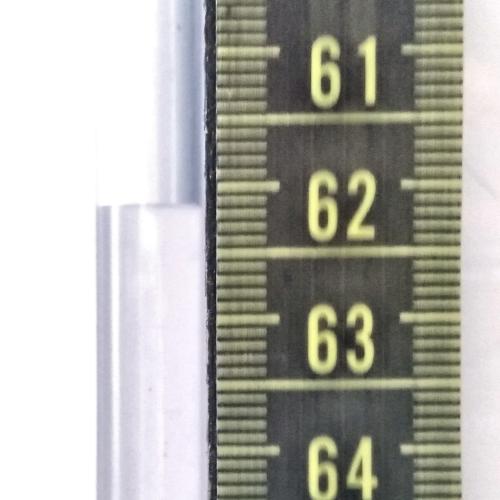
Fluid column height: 62.1 cm